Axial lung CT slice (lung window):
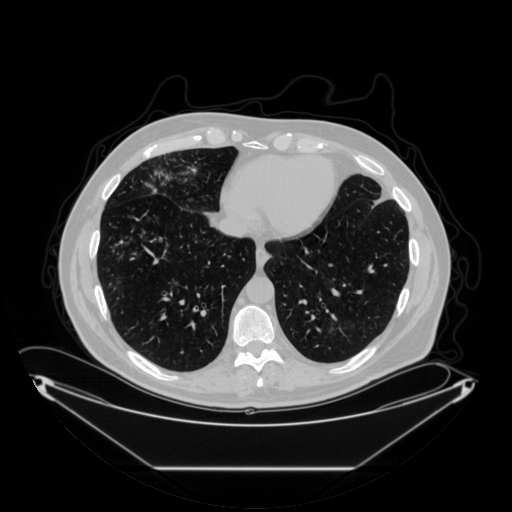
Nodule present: no